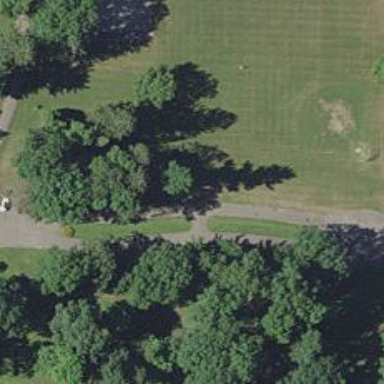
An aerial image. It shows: Disc golf basket.